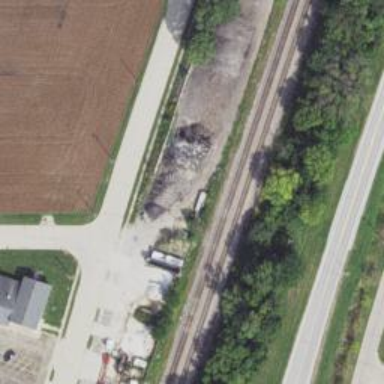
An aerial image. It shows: Railway siding for service.